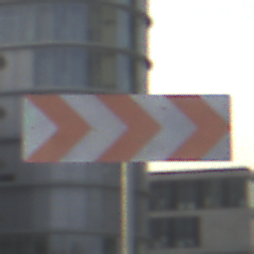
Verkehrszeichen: RichtungstafelnInKurvenGrossLinks
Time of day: SunriseSunset
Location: Outdoor (Urban)
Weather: PartlyCloudy
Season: NotSpecified
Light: Natural